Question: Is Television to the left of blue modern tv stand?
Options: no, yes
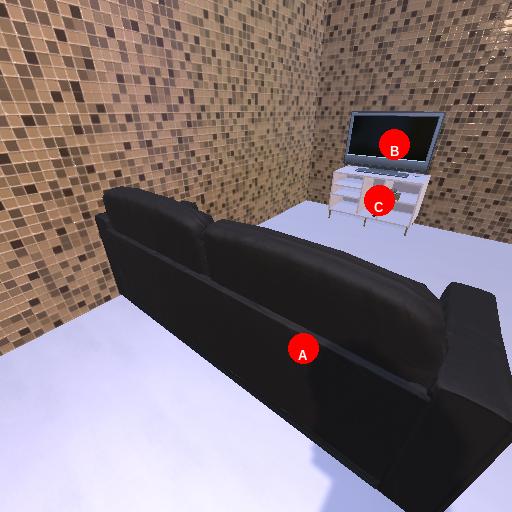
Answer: no